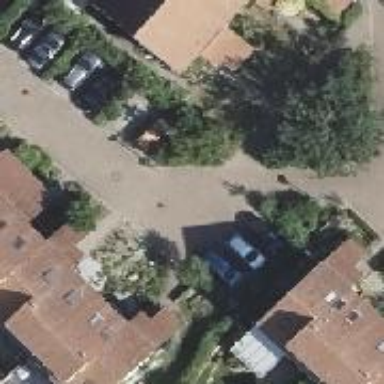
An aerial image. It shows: Living street.